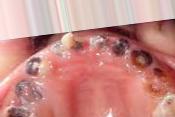
Condition: Caries